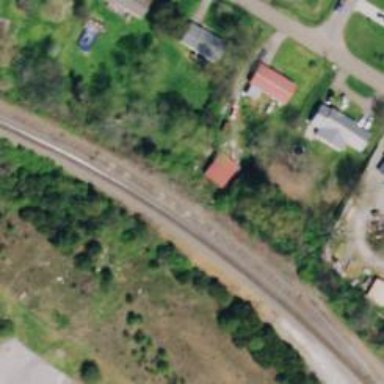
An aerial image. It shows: Railway track.